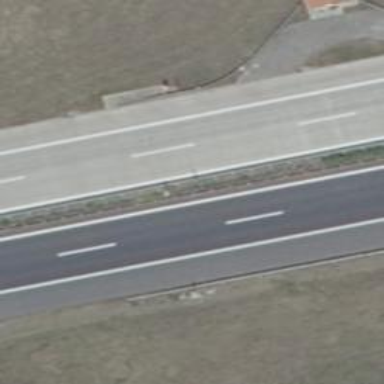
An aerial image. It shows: Motorway with concrete surface.